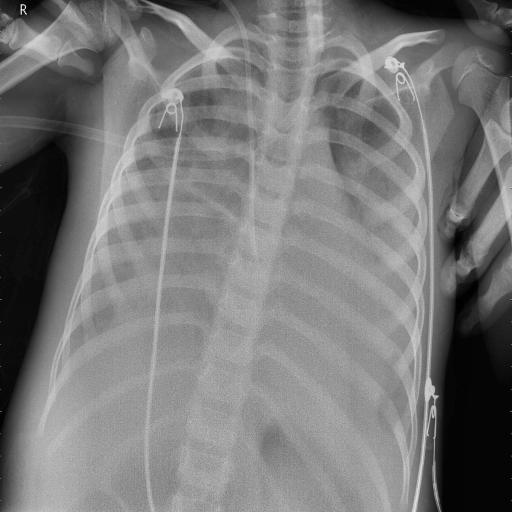
Finding: PNEUMONIA